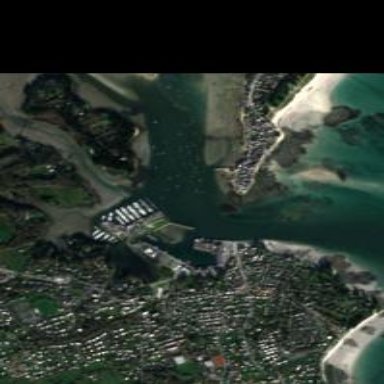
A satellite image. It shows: Man-made quay.